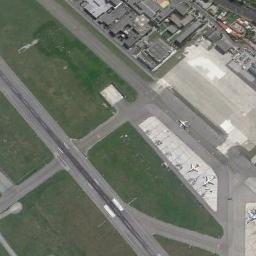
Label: airport